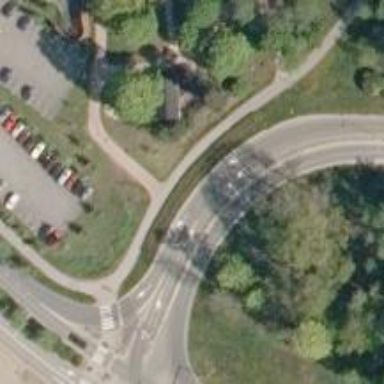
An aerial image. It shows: Trunk link road with asphalt surface. The road has functional class of tertiary.